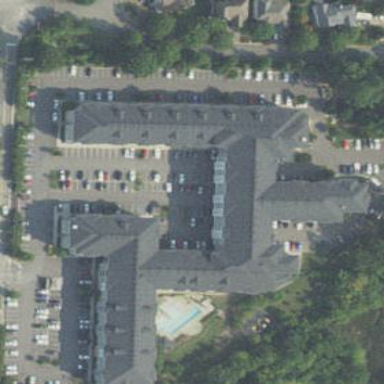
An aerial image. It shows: Commercial building.